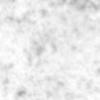
Label: no_change